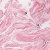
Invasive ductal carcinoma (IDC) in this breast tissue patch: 0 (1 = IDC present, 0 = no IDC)